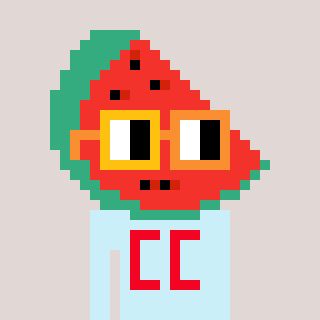
a pixel art character with square yellow and orange glasses, a watermelon-shaped head and a cold-colored body on a warm background